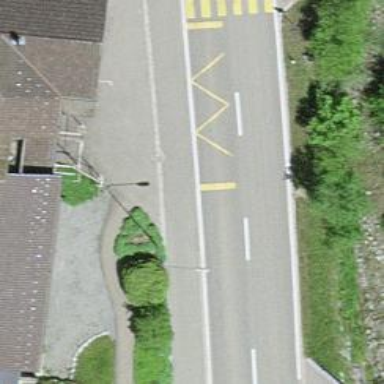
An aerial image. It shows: Bus stop with platform for public transport.